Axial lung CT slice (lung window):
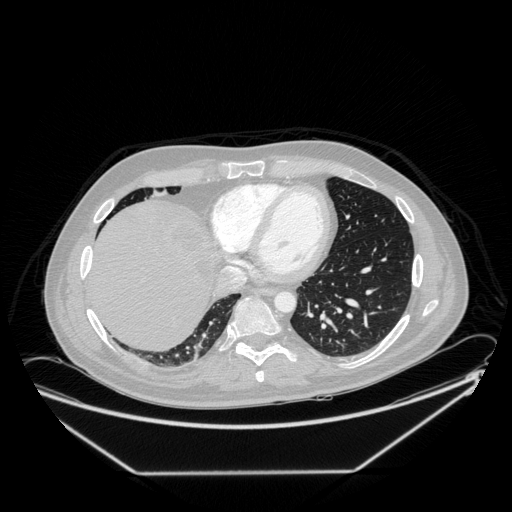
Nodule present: no